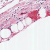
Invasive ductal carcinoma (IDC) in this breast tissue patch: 0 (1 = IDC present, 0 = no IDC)